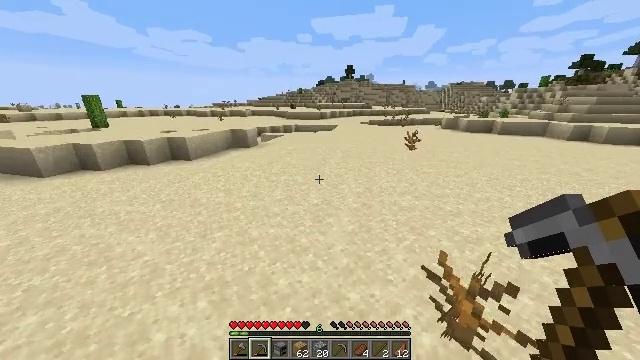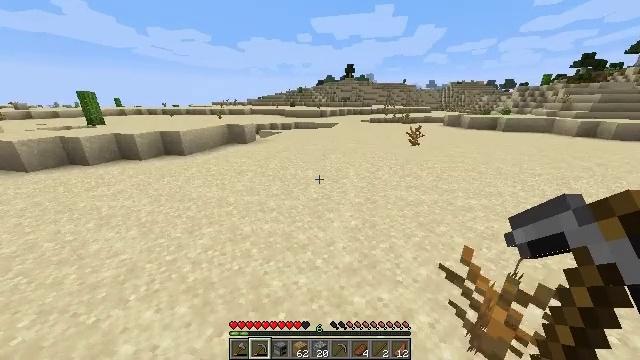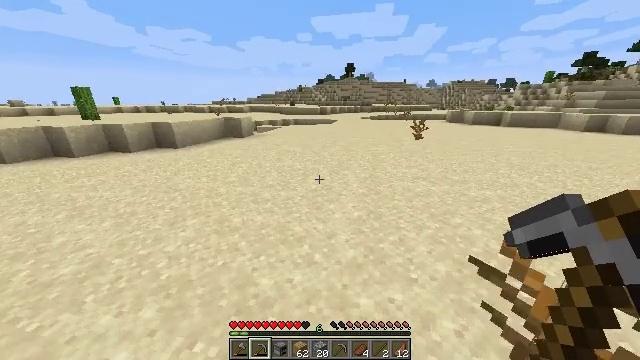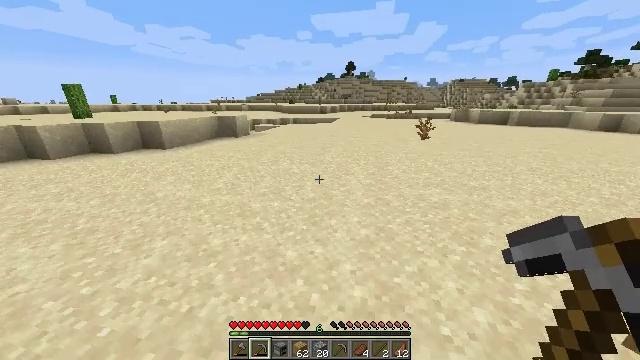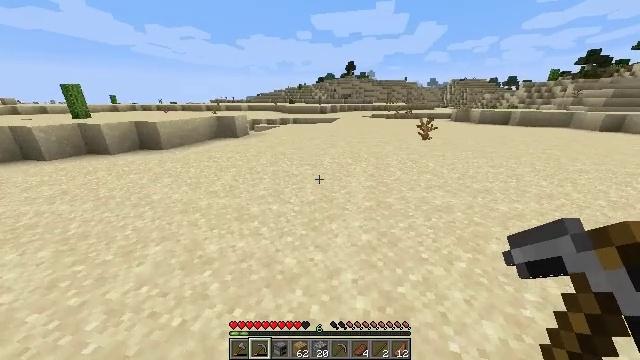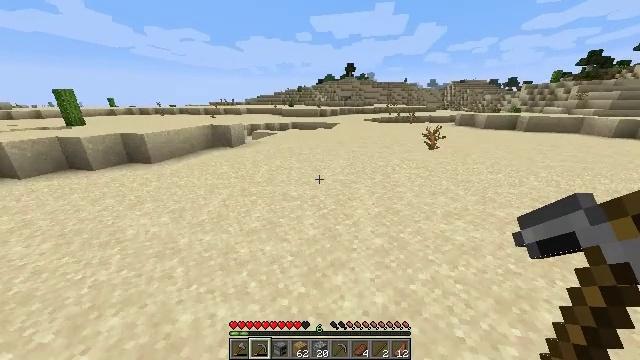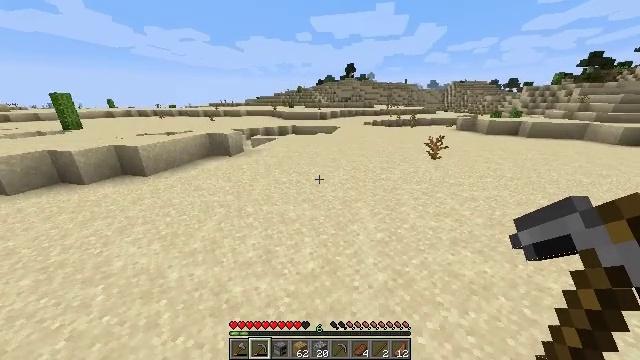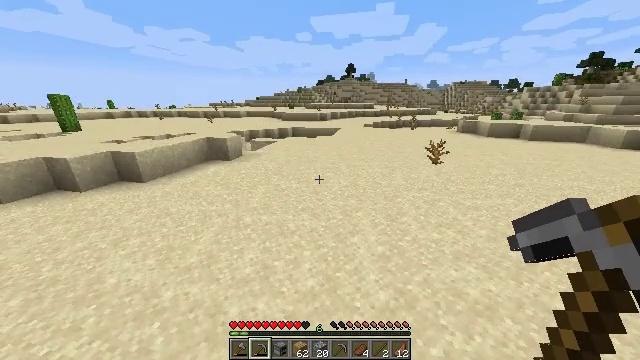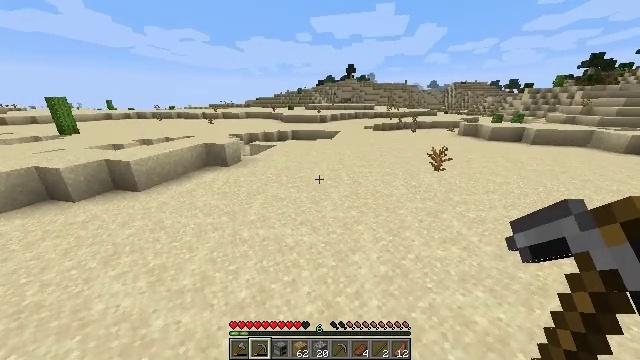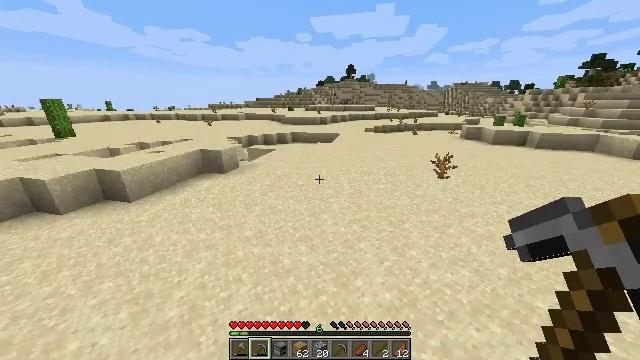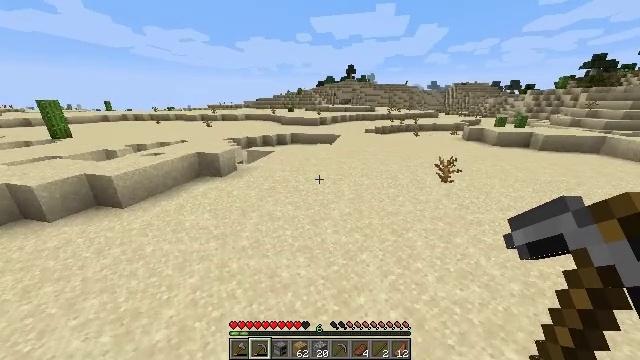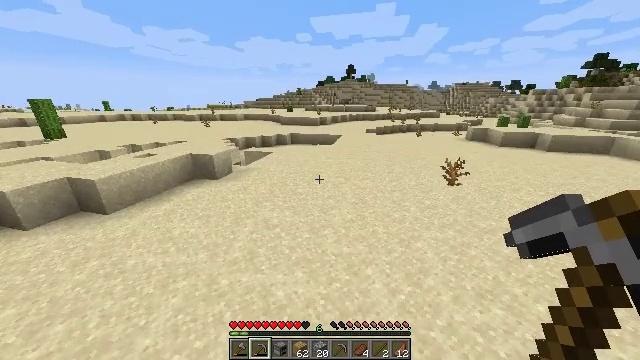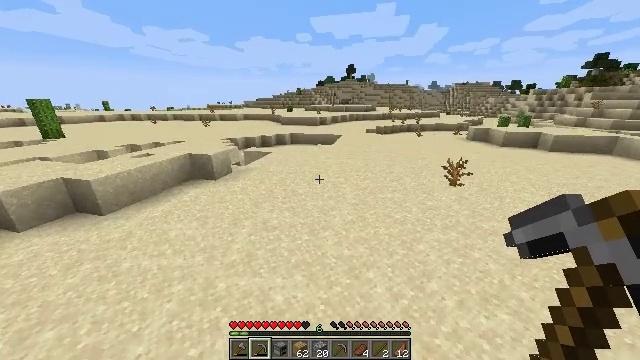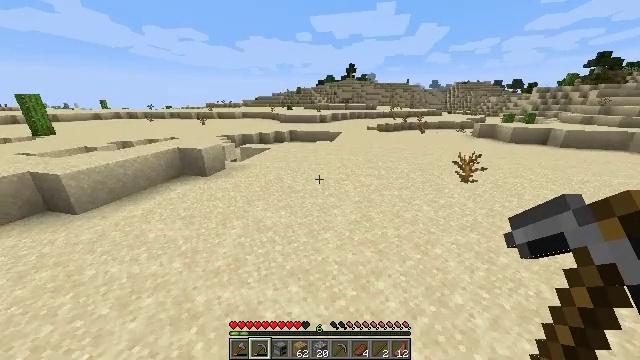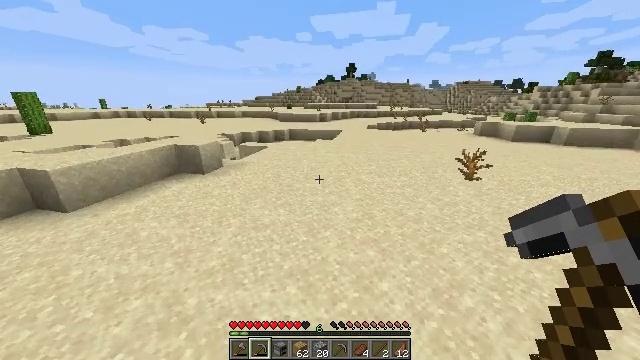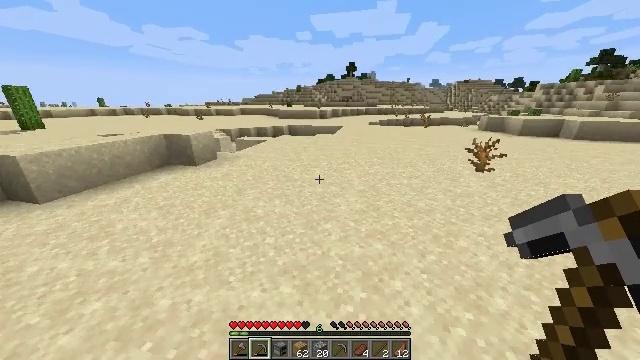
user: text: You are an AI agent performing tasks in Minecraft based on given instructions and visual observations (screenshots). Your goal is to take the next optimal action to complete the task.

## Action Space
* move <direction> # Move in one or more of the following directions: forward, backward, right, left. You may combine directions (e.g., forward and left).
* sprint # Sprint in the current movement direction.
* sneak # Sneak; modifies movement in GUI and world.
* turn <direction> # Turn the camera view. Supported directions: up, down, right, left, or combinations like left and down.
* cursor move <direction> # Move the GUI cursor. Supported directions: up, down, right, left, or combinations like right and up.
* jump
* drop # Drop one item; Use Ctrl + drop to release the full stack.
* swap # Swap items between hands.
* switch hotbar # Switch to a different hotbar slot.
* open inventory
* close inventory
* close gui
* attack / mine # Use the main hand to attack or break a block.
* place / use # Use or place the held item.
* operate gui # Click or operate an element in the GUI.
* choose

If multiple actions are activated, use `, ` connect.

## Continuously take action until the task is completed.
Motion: motion action
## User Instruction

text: Gather a dead bush.
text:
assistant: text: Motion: move forward, sprint, jump
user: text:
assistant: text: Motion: move forward, sprint
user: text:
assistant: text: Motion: move forward, sprint
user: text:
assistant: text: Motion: move forward, sprint
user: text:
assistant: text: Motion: move forward, sprint, jump
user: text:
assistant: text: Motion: move forward, sprint, jump
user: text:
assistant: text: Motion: move forward, sprint, jump
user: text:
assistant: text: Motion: move forward, sprint, jump
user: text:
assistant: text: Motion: move forward, sprint, jump
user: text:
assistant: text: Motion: move forward, sprint, jump
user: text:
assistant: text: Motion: move forward, sprint, jump
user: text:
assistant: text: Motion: move forward, sprint, jump
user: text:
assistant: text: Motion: move forward, sprint, jump
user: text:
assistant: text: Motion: move forward, sprint, jump
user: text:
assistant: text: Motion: move forward, sprint, jump
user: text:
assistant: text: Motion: move forward, sprint, jump
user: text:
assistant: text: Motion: move forward, sprint, jump
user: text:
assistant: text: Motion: move forward, sprint, jump
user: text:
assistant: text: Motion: move forward, sprint, jump
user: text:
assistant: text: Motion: move forward, sprint, jump
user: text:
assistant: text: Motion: move forward, sprint, jump
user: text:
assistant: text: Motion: move forward, sprint, jump
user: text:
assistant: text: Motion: move forward, sprint, jump
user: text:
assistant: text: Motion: move forward, sprint, jump
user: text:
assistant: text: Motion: move forward, sprint, jump
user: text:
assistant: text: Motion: move forward, sprint, jump
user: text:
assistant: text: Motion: move forward, sprint, jump
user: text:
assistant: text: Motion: move forward, sprint, jump
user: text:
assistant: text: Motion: move forward, sprint, jump
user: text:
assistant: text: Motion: move forward, sprint, jump